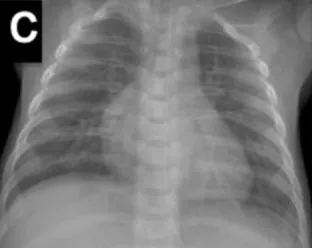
(c,d) X-rays and CT scans of the patient after the treatment of HS. (c) Chest roentgenogram showed that pulmonary infiltrates cleared.
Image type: radiology (x_ray)